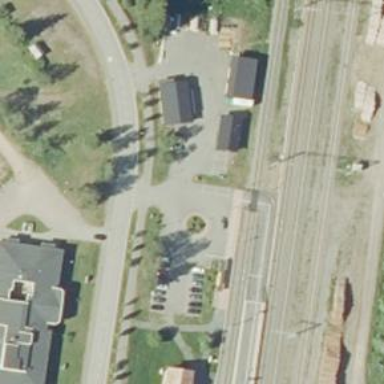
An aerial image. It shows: Crossing for the railway.